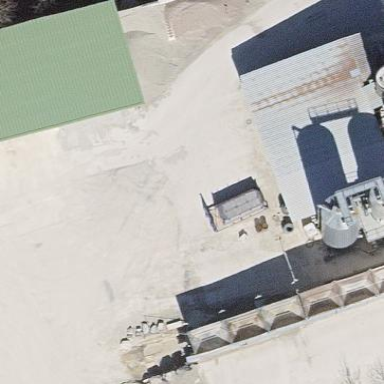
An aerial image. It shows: Industrial building.